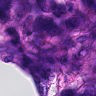
Metastatic tissue present: yes